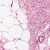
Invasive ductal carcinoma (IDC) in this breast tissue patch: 0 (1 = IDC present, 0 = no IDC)